Question: Apologies for the badly-worded title, but my inability to express exactly what I mean is probably why I can't find anything relating to this with Google.
Simply put, imagine a situation where you have table named Image in a database which holds pictures and related metadata. The photo could be of a client, of their car or of a particular repair being carried out on the car. There are tables called Client, Car and Repair, each with their own unique ID column.
In the Image table, there is a column named ClientID, a column named CarID and a column named RepairID, which links each image record to a client, car and/or repair. The problem is, an image might relate to a client AND a car but not a repair, or a car and repair but not a client, or only one of any of those three. In other words, there might be a value in one, two or three of the columns, but there MUST be a column in AT LEAST ONE. As long as one is not NULL, the other two can be.
Is there a way to achieve this with constraints (or any other method) in MSSQL?
Hopefully the example diagram below will illustrate what I'm talking about.

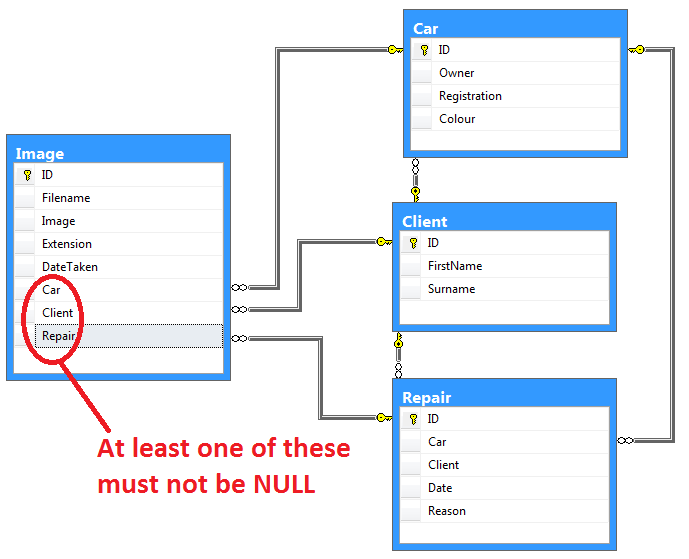
Answer: Create a constraint on the 'Image' table that looks like this:
'''
Car is not null or Client is not null or Repair is not null
'''
DDL:
'''
ALTER TABLE [dbo].[Image] WITH CHECK ADD CONSTRAINT [CK_Image_CarClientRepair] CHECK (Car is not null or Client is not null or Repair is not null)
'''